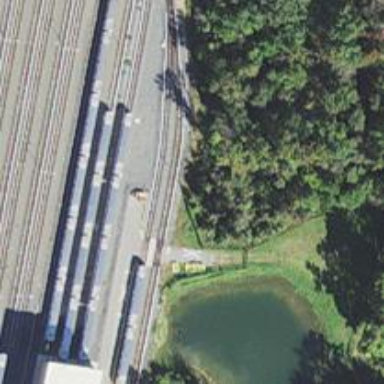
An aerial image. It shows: Electrified rail in service yard.